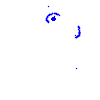
Particle: pion